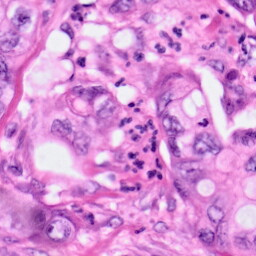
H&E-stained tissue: Pancreatic